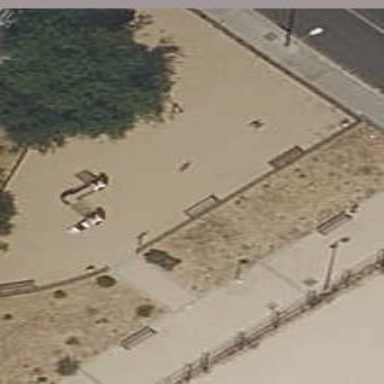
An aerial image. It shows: Playground area for leisure activities on the land.